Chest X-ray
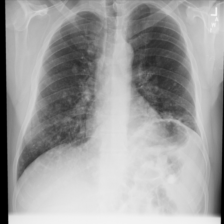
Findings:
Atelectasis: negative
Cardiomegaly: negative
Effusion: negative
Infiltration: negative
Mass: negative
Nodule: negative
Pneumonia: negative
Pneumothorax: negative
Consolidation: negative
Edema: negative
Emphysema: negative
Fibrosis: negative
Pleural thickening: negative
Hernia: negative